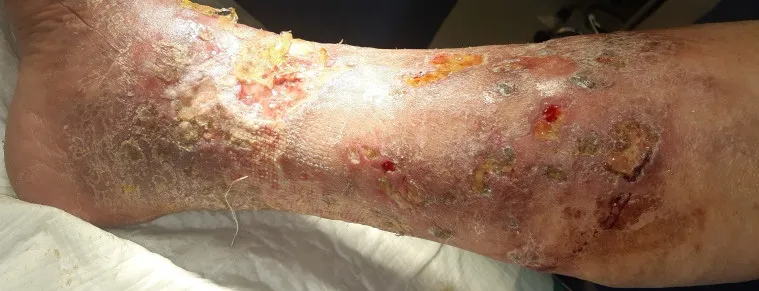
Numerous irregular infected ulcers of the right lower extremity.
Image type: medical_photograph (skin_photograph)